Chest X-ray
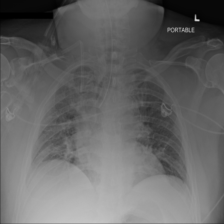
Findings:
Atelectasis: negative
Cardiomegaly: negative
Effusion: positive
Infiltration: negative
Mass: negative
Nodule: negative
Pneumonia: negative
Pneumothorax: negative
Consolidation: negative
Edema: negative
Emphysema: negative
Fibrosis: negative
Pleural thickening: negative
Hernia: negative